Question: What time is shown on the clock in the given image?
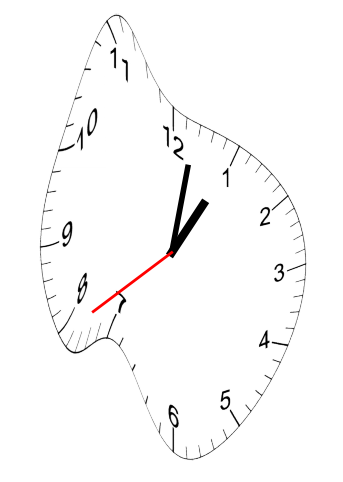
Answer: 01:01:39